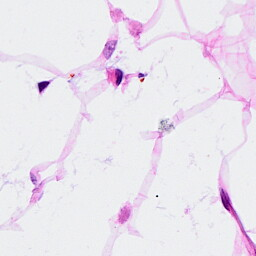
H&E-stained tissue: Breast